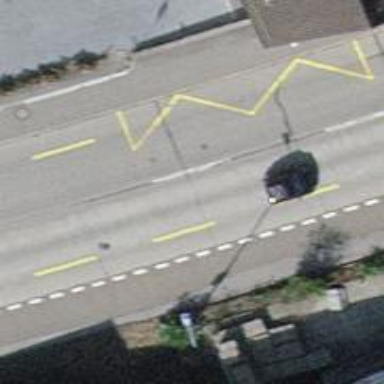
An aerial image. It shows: Bus stop with designated stop position for public transport.